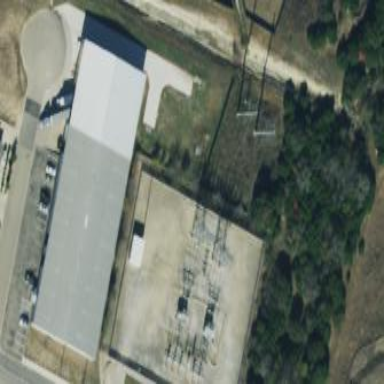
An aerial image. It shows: There is distribution substation enclosed by fence.